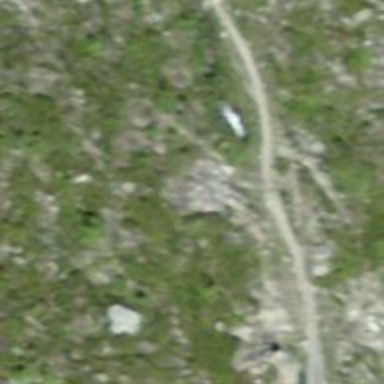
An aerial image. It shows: Culvert tunnel underneath ditch.